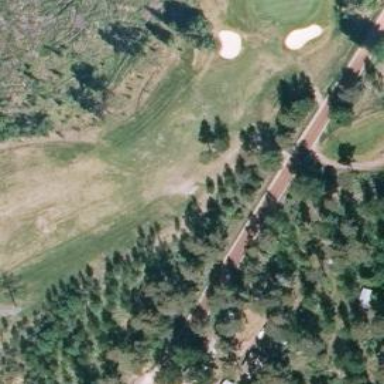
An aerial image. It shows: Golf hole.